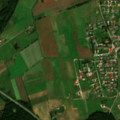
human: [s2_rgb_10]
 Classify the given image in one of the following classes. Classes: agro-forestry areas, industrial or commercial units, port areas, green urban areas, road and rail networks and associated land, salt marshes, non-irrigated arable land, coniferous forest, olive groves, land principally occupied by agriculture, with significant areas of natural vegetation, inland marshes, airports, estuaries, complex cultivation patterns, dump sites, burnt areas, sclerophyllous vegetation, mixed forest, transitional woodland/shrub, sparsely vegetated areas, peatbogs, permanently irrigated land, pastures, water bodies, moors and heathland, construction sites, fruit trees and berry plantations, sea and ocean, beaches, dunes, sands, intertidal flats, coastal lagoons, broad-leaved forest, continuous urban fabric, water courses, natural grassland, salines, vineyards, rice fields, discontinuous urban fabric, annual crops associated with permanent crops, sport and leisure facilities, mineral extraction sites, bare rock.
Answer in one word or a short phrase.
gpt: discontinuous urban fabric, non-irrigated arable land, pastures, complex cultivation patterns, land principally occupied by agriculture, with significant areas of natural vegetation, coniferous forest, mixed forest